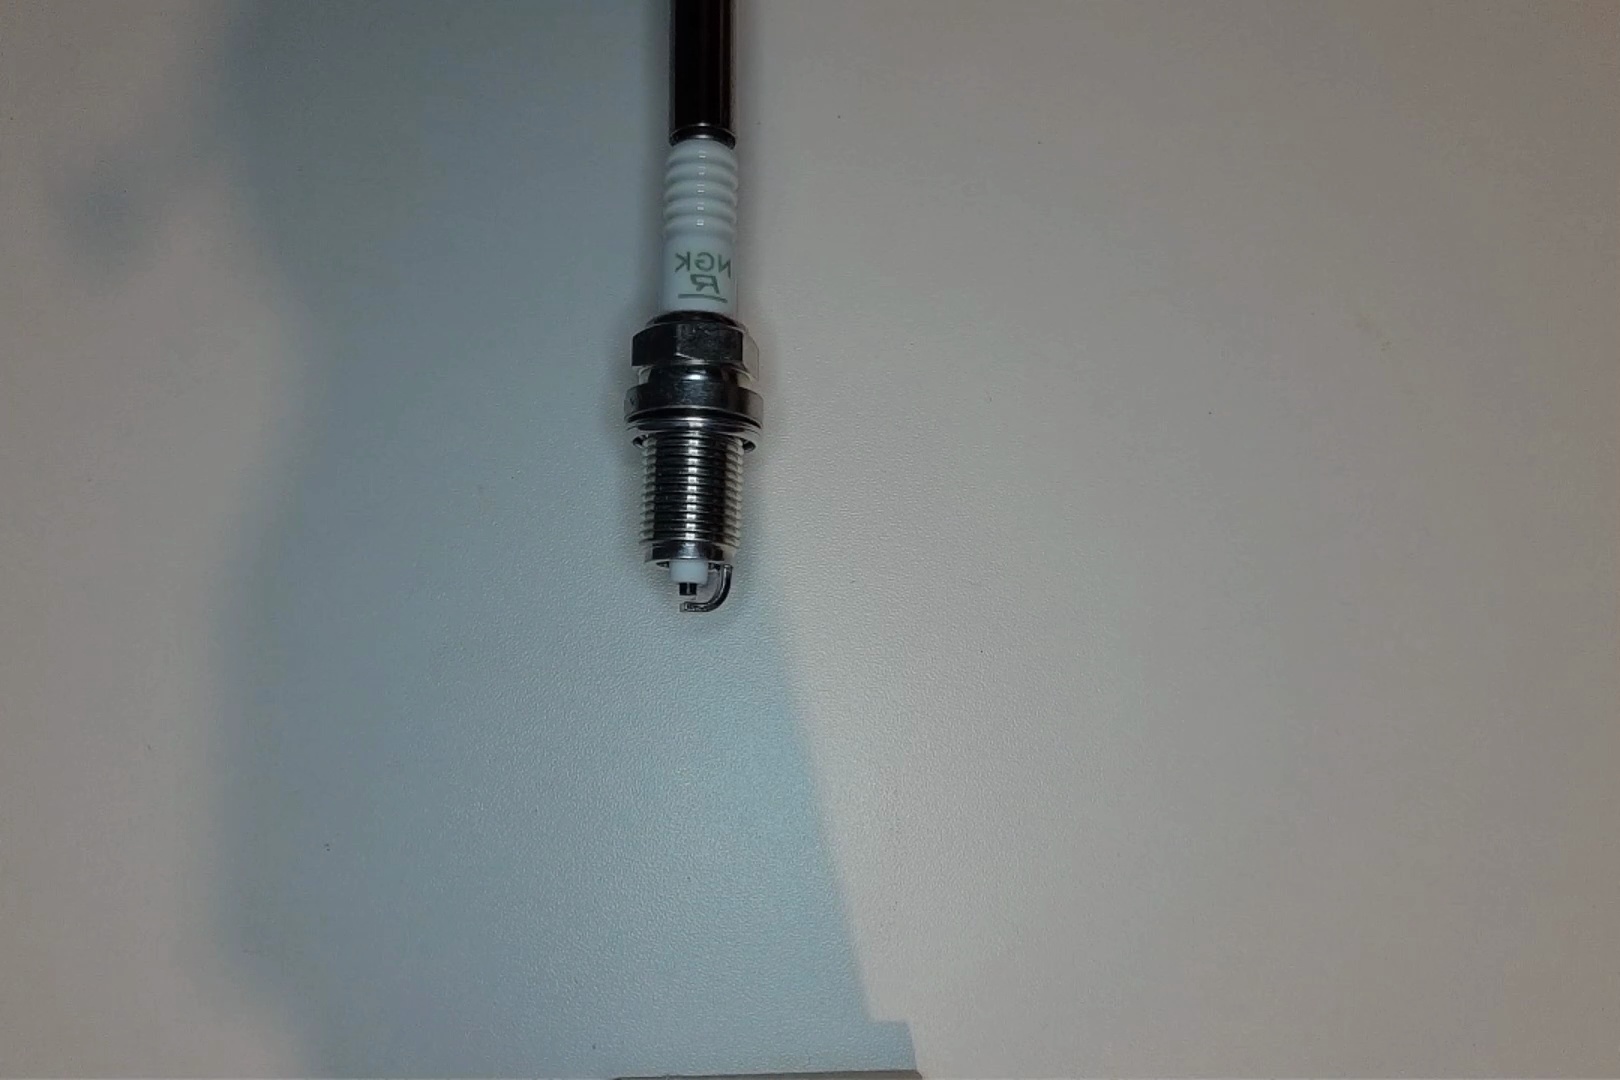
Label: normal